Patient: sex F, age 57
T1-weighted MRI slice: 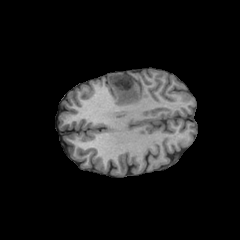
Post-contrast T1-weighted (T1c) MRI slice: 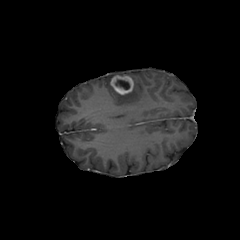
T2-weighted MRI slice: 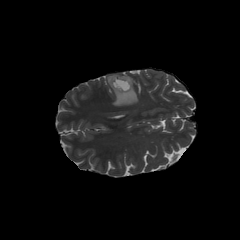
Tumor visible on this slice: yes
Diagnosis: Glioblastoma, IDH-wildtype
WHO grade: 4